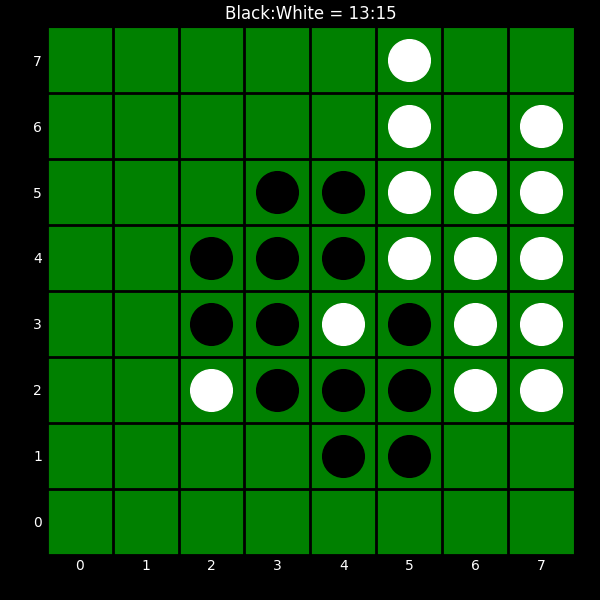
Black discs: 13
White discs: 15